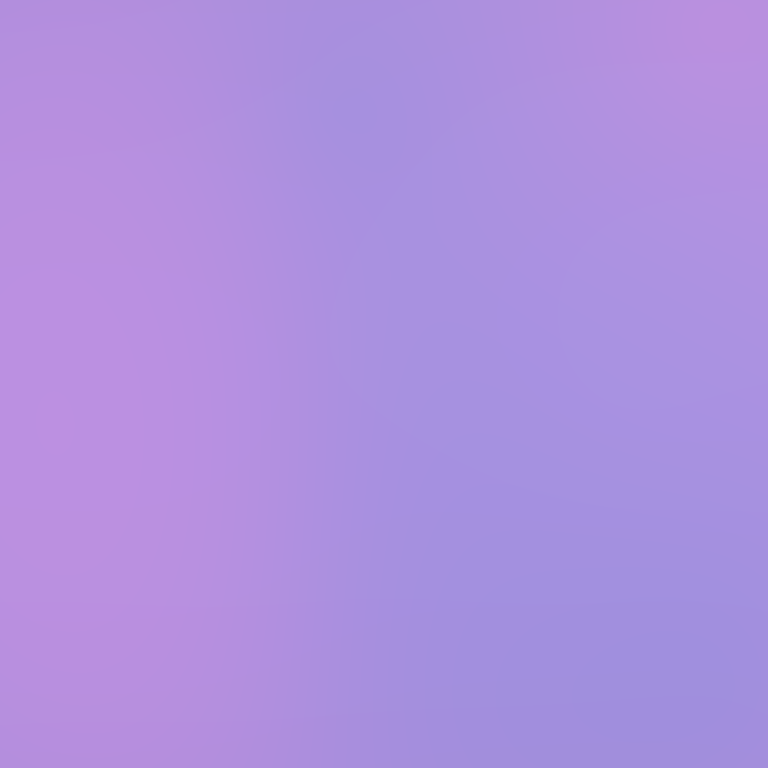
Abstract light effect, smooth gradient from soft lavender to light purple, calm atmosphere, diffuse light, no room, no furniture, no objects.